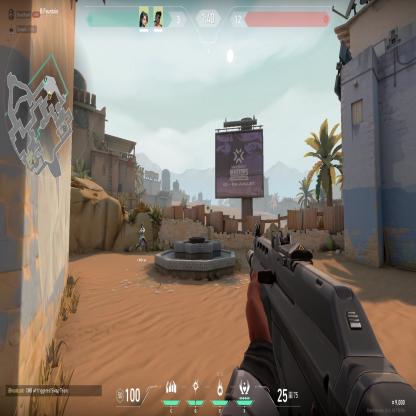
Label: teammate